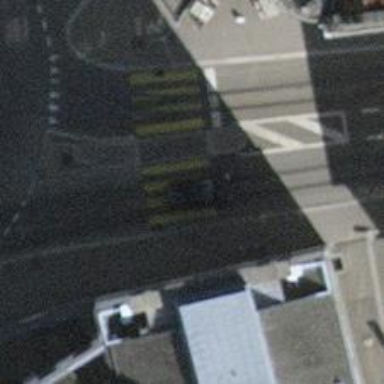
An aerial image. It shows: Asphalt secondary road with embedded tram rails.